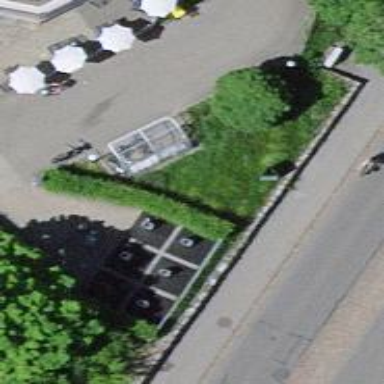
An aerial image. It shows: Bicycle parking area.